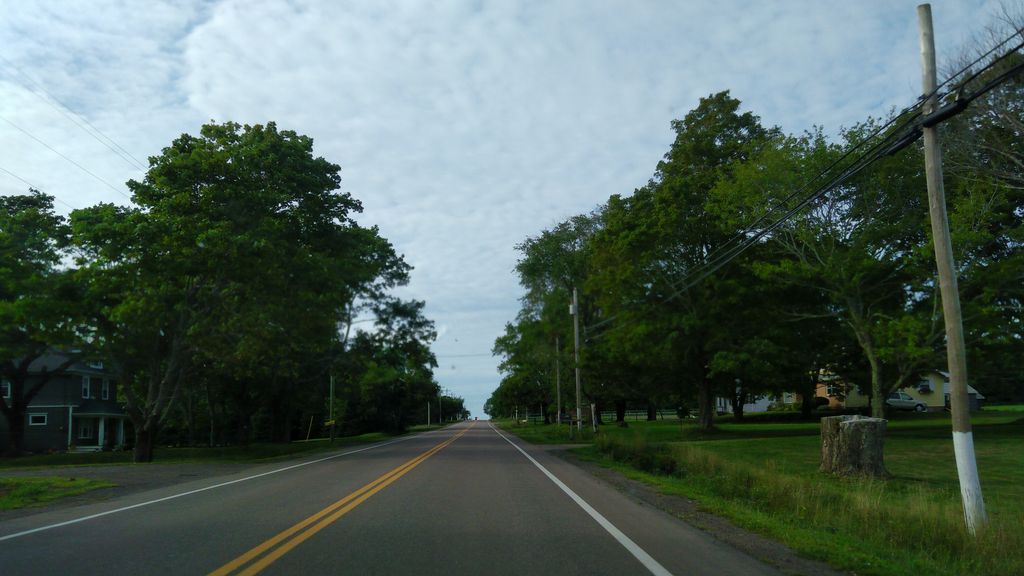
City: charlottetown